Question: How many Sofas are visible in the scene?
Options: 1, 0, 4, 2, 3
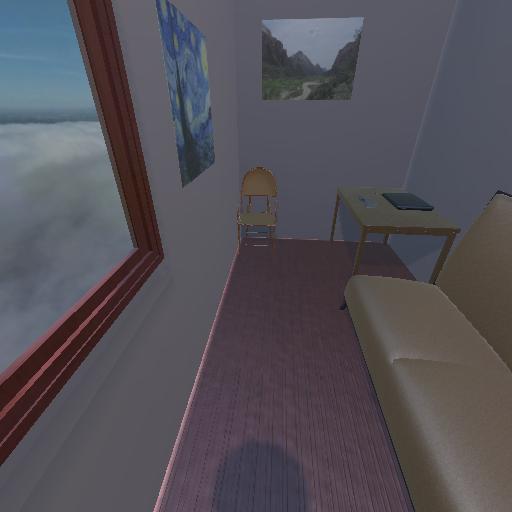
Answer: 1